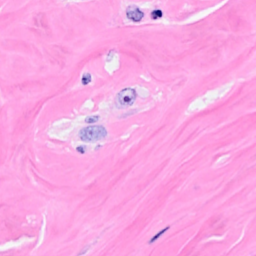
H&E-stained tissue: Breast